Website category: auto
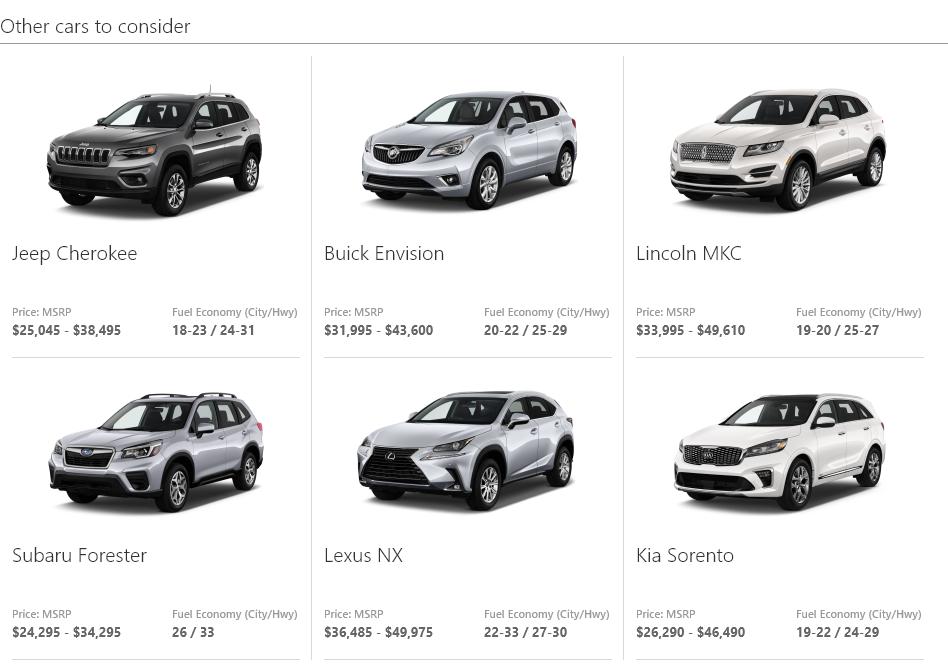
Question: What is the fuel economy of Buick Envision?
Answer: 20-22 / 25-29

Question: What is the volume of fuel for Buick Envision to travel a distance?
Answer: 20-22 / 25-29

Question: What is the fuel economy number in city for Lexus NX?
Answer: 22-33

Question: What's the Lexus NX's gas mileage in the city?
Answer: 22-33

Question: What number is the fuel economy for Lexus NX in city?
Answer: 22-33

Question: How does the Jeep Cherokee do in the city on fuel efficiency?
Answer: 18-23

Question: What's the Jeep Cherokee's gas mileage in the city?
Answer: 18-23

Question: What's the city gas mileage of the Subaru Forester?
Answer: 26

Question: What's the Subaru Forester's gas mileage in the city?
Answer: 26

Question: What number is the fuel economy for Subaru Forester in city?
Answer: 26

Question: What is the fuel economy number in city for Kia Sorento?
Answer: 19-22

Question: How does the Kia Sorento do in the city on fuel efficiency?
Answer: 19-22

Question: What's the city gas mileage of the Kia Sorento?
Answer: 19-22

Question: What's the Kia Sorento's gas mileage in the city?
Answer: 19-22

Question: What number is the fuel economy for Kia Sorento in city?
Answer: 19-22

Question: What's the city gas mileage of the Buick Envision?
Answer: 20-22

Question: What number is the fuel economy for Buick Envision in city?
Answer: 20-22

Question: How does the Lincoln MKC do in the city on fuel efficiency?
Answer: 19-20

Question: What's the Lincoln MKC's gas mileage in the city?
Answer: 19-20

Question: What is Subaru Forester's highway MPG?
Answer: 33

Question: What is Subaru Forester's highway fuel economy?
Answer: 33

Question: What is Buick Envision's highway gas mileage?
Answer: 25-29

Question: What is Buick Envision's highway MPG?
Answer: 25-29

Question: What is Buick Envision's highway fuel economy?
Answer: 25-29

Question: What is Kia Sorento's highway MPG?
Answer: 24-29

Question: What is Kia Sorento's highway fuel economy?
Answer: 24-29

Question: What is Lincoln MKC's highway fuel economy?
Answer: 25-27

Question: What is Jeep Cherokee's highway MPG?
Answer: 24-31

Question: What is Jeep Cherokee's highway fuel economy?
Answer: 24-31

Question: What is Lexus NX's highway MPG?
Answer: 27-30

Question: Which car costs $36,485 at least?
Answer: Lexus NX

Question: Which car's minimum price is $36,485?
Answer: Lexus NX

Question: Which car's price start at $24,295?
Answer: Subaru Forester

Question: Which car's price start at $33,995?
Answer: Lincoln MKC

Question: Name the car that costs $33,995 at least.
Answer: Lincoln MKC

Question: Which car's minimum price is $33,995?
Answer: Lincoln MKC

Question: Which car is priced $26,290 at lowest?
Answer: Kia Sorento

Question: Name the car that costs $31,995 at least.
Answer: Buick Envision

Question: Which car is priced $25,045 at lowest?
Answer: Jeep Cherokee

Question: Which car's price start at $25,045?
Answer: Jeep Cherokee

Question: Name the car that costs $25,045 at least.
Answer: Jeep Cherokee

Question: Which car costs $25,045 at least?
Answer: Jeep Cherokee

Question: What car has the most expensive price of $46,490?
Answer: Kia Sorento

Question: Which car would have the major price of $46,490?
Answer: Kia Sorento

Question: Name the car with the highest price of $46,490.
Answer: Kia Sorento

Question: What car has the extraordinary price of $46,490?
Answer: Kia Sorento

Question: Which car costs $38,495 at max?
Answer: Jeep Cherokee

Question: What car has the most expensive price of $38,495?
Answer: Jeep Cherokee

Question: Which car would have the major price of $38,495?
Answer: Jeep Cherokee

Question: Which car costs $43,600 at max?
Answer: Buick Envision

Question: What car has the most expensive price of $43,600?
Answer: Buick Envision

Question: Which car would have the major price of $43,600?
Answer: Buick Envision

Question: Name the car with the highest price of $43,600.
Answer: Buick Envision

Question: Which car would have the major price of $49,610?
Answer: Lincoln MKC

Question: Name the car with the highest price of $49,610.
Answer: Lincoln MKC

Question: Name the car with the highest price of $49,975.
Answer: Lexus NX

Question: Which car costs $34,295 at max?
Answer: Subaru Forester

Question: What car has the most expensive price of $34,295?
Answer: Subaru Forester

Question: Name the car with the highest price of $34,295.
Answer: Subaru Forester

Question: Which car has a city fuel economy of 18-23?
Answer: Jeep Cherokee

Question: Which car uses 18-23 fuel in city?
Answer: Jeep Cherokee

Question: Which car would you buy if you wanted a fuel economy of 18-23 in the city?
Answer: Jeep Cherokee

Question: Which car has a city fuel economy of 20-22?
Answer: Buick Envision

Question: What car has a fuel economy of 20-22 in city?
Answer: Buick Envision